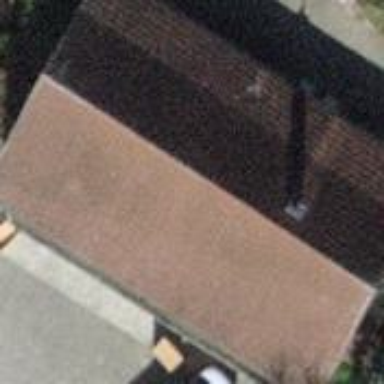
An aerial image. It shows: Gabled roof house.